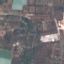
Land use / land cover class: PermanentCrop